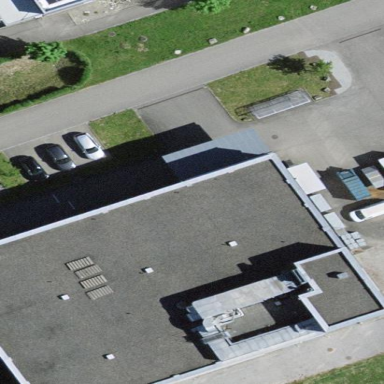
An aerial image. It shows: Commercial building.